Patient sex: M
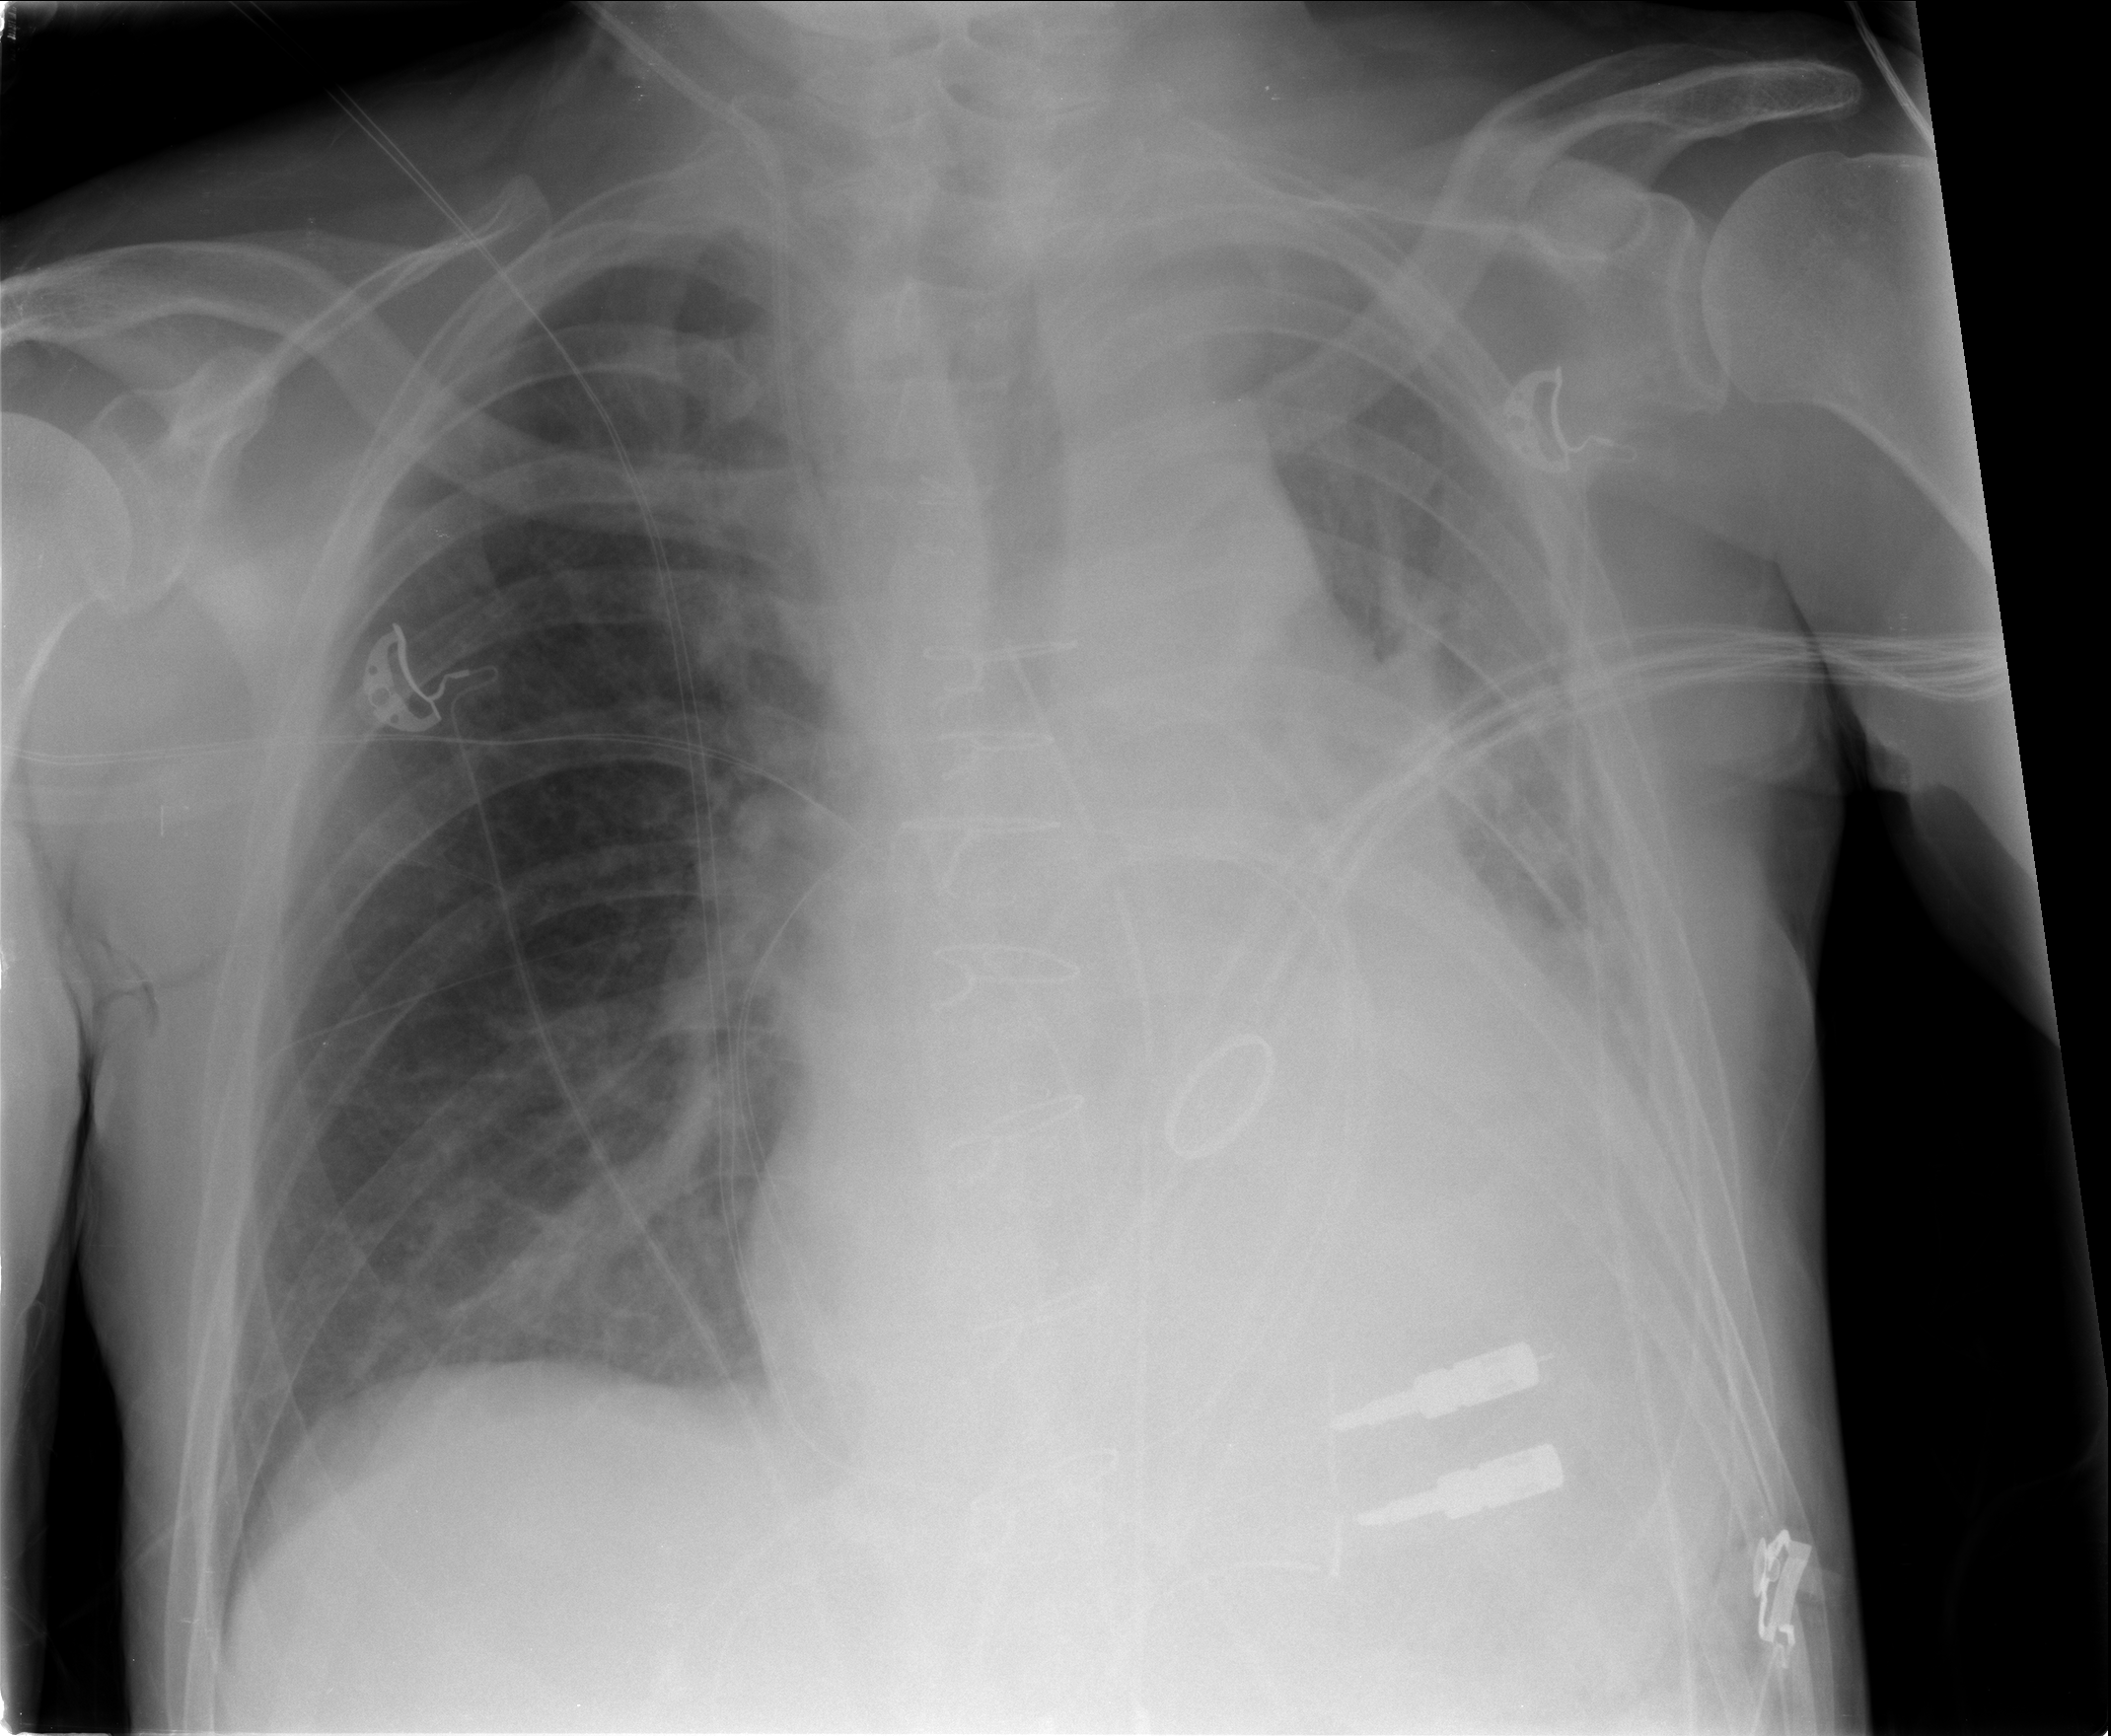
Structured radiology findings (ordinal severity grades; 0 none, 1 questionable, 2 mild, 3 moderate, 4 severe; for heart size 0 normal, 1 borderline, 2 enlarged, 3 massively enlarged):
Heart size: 2
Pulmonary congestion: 0
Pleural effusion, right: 0
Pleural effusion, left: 2
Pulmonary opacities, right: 0
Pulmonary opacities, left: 0
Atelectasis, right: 0
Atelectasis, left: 2